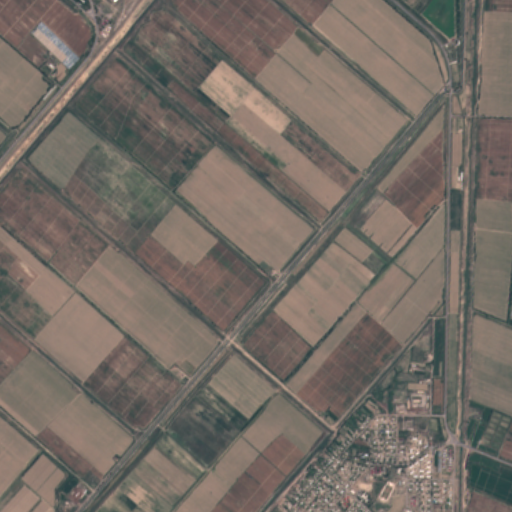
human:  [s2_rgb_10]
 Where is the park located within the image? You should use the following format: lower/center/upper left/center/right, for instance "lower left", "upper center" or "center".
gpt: The park is located in the lower right of the image.
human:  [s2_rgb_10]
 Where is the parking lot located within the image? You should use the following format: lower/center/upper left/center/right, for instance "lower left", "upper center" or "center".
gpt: The parking lot is located in the lower right of the image.
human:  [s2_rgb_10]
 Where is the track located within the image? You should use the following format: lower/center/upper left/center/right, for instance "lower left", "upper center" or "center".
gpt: The track is located in the lower right of the image.
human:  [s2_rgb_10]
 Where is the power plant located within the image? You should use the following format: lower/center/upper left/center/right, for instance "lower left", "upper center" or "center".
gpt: There is no power plant in the image.